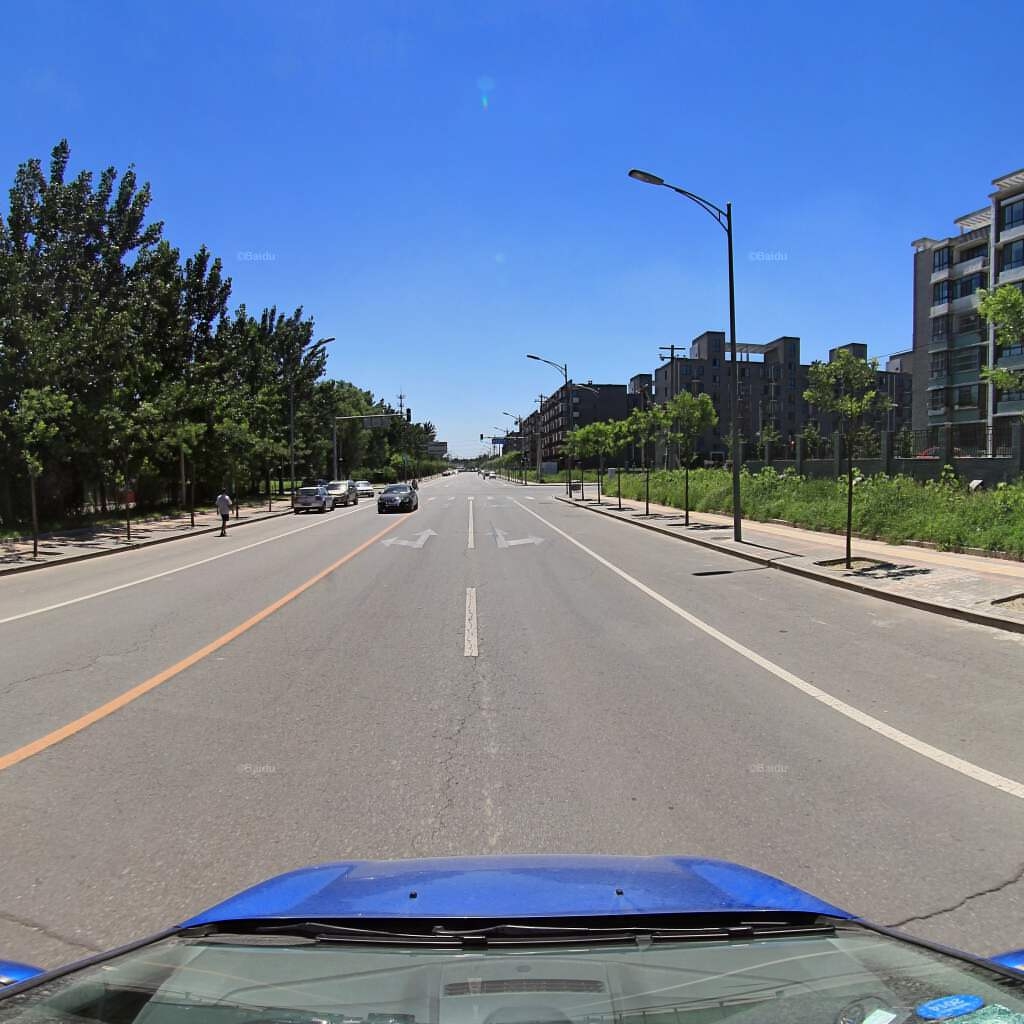
Region: Haidian
Road damage annotations: longitudinal crack, longitudinal crack, transverse crack, transverse crack, longitudinal crack